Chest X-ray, PA view. Patient: 38 years old, sex F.
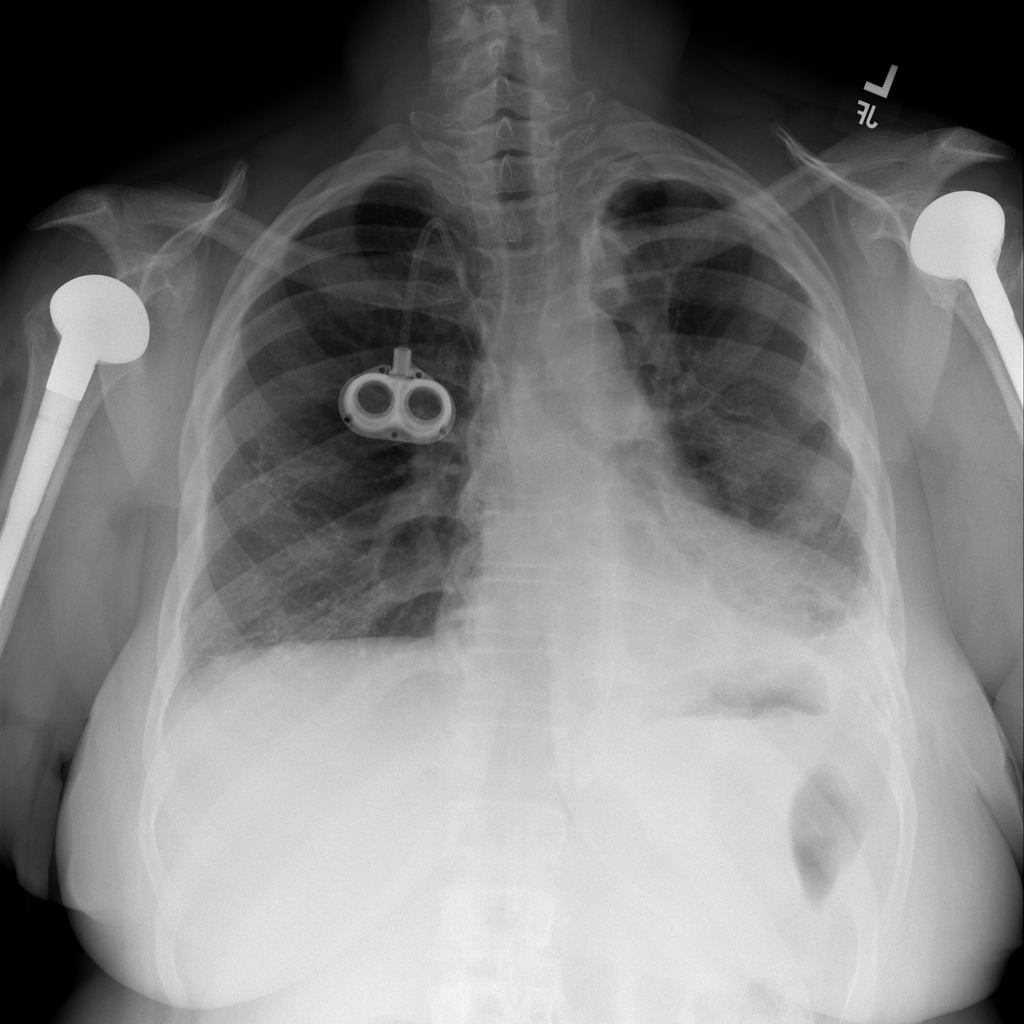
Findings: No Finding